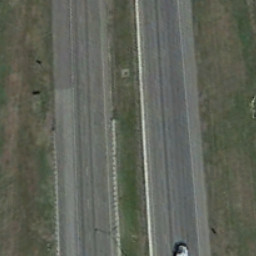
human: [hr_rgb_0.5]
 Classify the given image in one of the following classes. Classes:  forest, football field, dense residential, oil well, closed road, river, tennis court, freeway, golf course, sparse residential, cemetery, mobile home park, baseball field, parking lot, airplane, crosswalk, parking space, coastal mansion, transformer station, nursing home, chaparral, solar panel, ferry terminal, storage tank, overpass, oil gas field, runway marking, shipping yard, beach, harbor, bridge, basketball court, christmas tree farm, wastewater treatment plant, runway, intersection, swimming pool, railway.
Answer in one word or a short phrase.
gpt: freeway